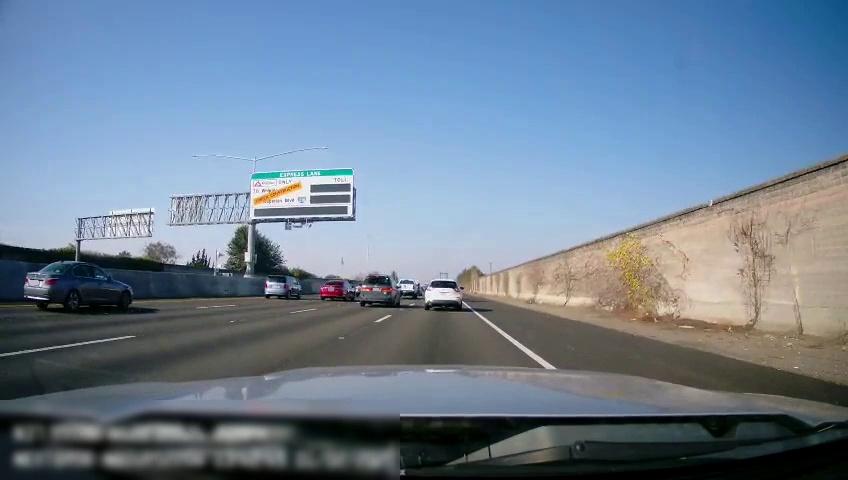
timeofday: Day
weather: Sunny
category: Drivable Space
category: Vehicles | Truck
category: Vehicles | SUV
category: Vehicles | Car
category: Vehicles | Car
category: Vehicles | Car
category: Vehicles | Car
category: Vehicles | SUV
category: Lanes | Current Lane
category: Lanes | Current Lane
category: Lanes | Alternate Lane
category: Lanes | Alternate Lane
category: Lanes | Alternate Lane
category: Traffic | Signs